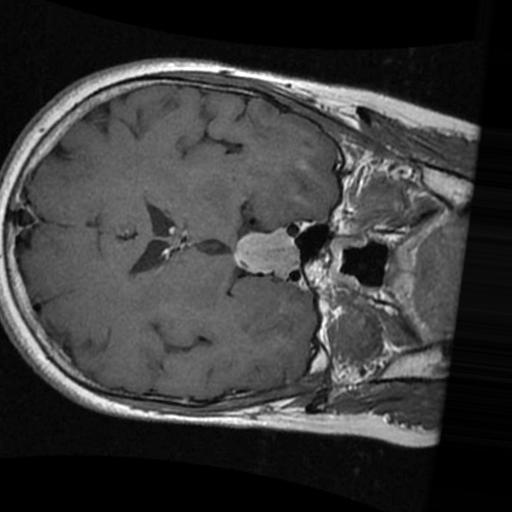
Label: brain_tumor